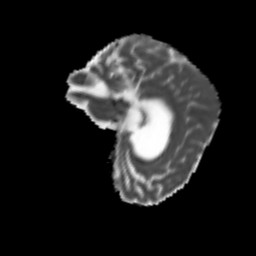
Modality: MD
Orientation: sagittal
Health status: ill
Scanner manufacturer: siemens
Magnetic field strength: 3 T
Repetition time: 13.8 s
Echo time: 0.098 s